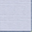
Piece: xx